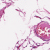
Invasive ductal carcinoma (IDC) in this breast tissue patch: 0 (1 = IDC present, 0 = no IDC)